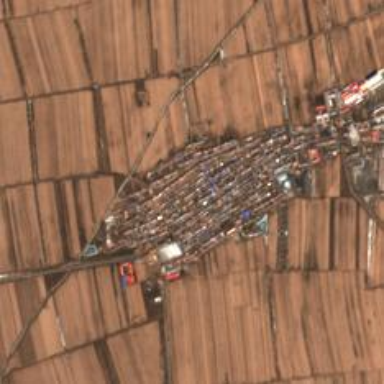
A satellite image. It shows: Ethnic township within town.